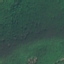
Label: Forest